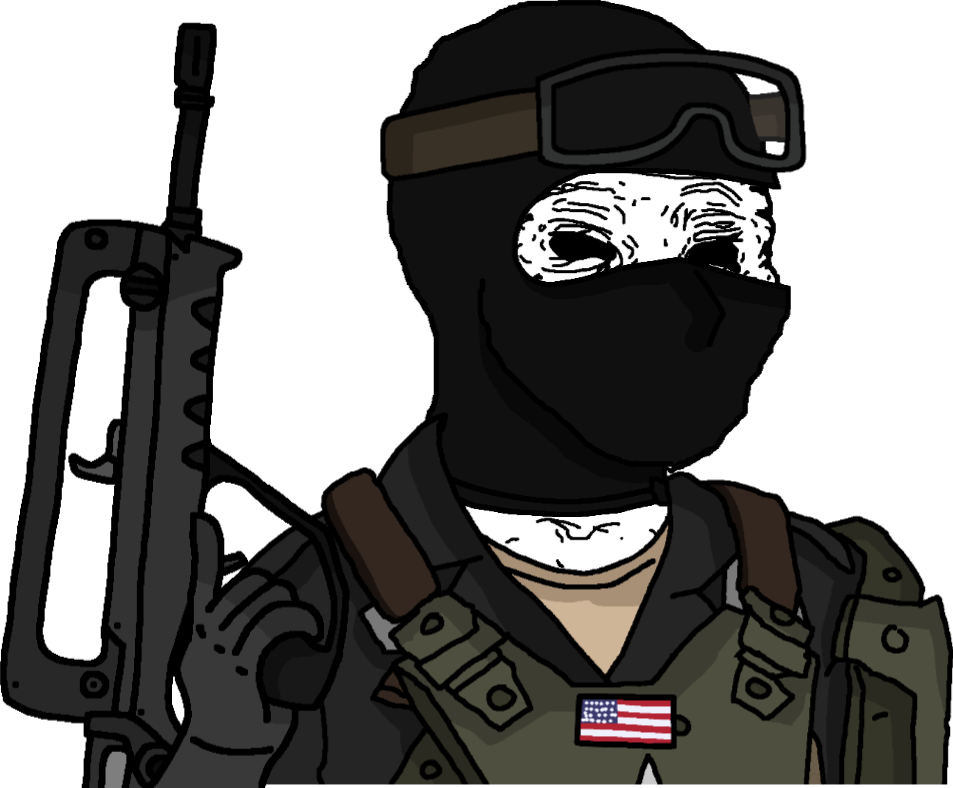
Label: 5_Tired_Wojak